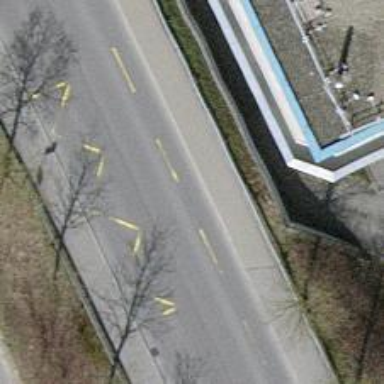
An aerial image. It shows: Bus stop with stop position for public transport.